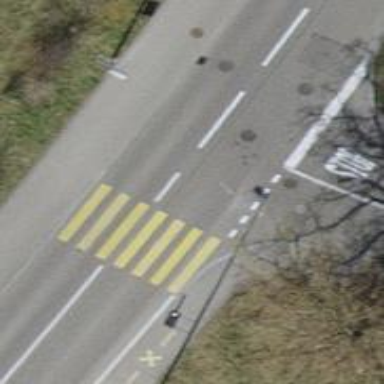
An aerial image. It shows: Marked zebra crossing on the road.